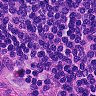
Metastatic tissue present: no